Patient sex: F
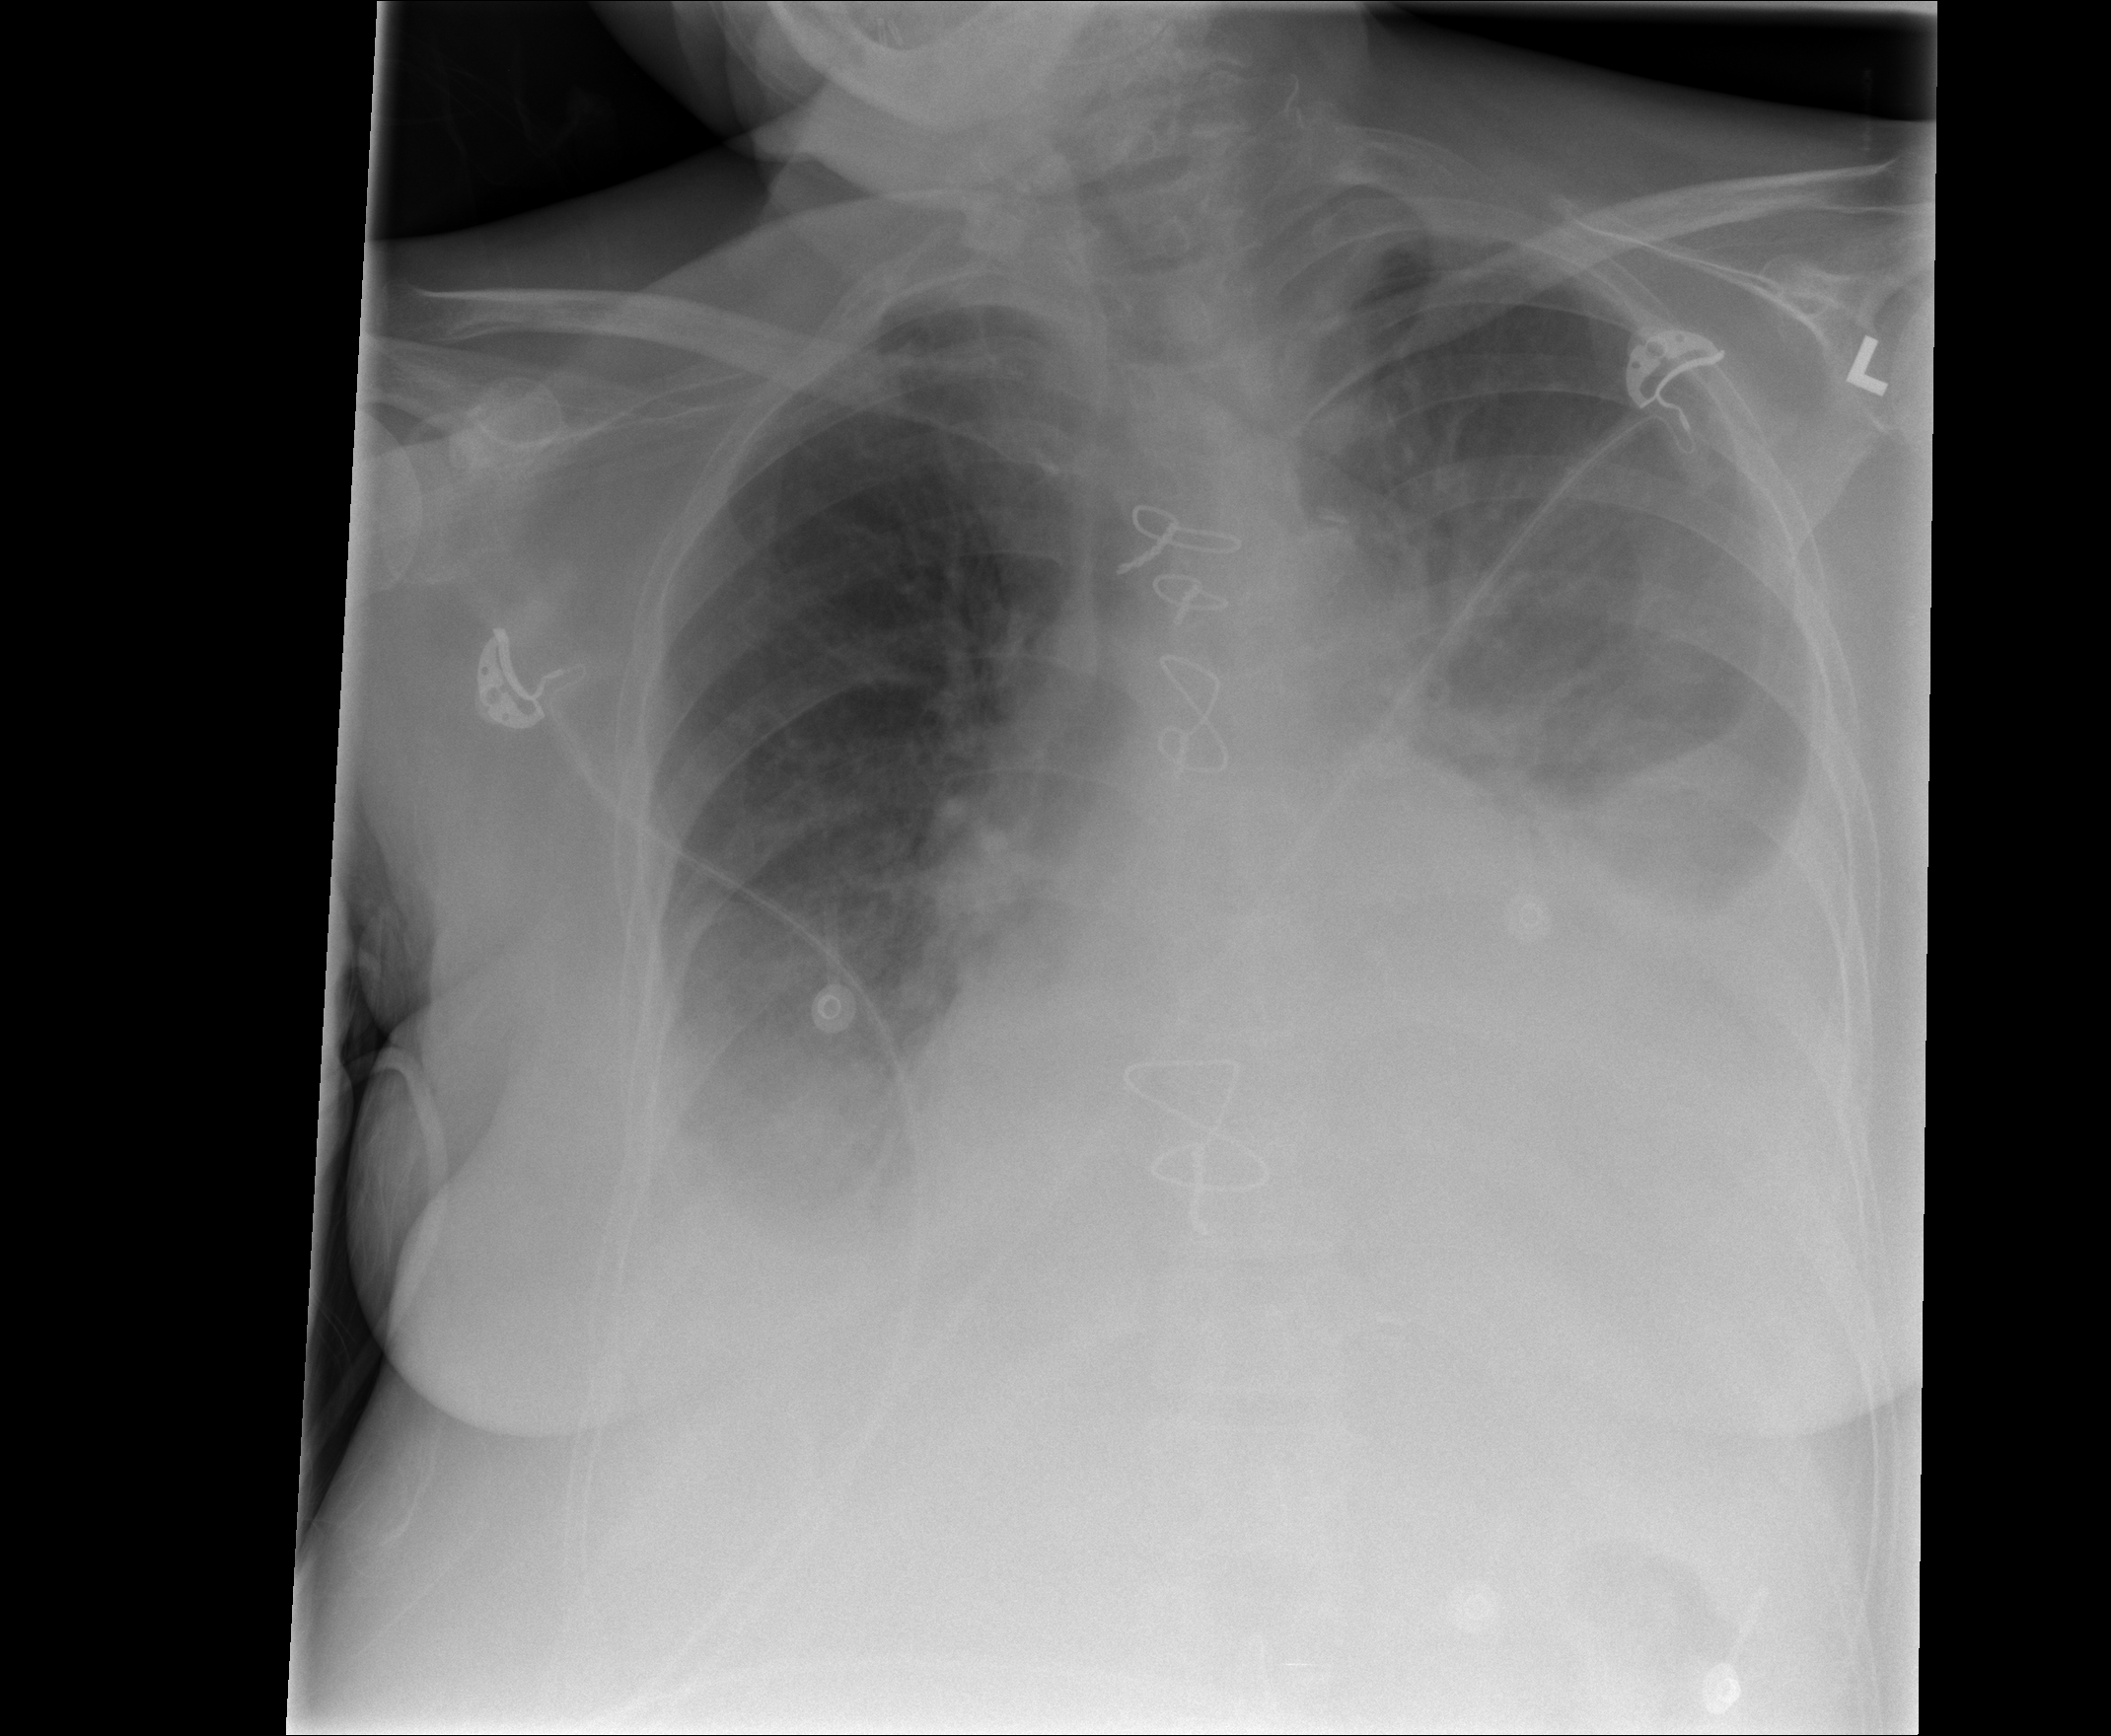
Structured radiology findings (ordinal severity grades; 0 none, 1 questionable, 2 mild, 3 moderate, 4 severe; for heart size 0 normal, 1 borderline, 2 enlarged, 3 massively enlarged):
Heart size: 2
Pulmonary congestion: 2
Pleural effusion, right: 2
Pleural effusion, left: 3
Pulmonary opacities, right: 0
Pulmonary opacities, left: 1
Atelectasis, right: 2
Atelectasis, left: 3